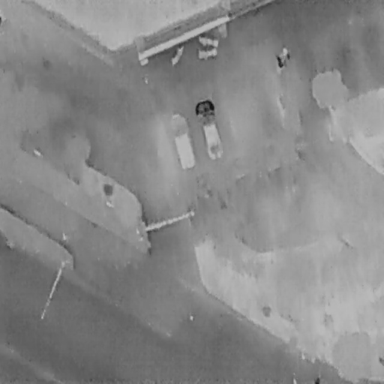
There are two People in the infrared image.